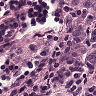
Metastatic tissue present: yes